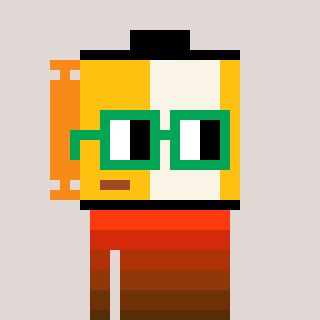
a pixel art character with square green glasses, a film roll-shaped head and a grayscale-colored body on a warm background